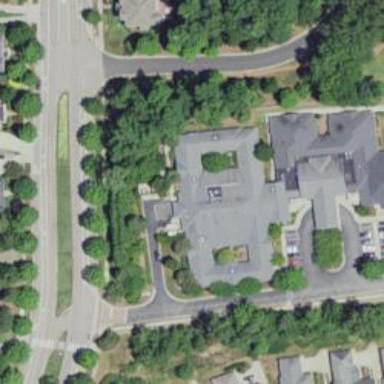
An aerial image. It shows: Clinic providing healthcare services.